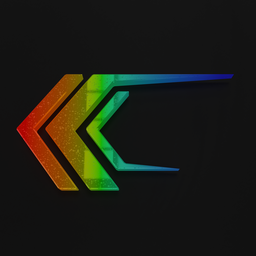
Label: decoration